Question: I am developing an iOS app that displays certain words from a Firebase database. The difference, however, is that I want to display the search results in a 'Flashcard' style. I have attached an image to give you an idea of what I am trying to do. I also want it to act as a button (i.e perform some actions when tapped). It would be great if you could help me give me an idea about how I could get this done. Thanks a lot
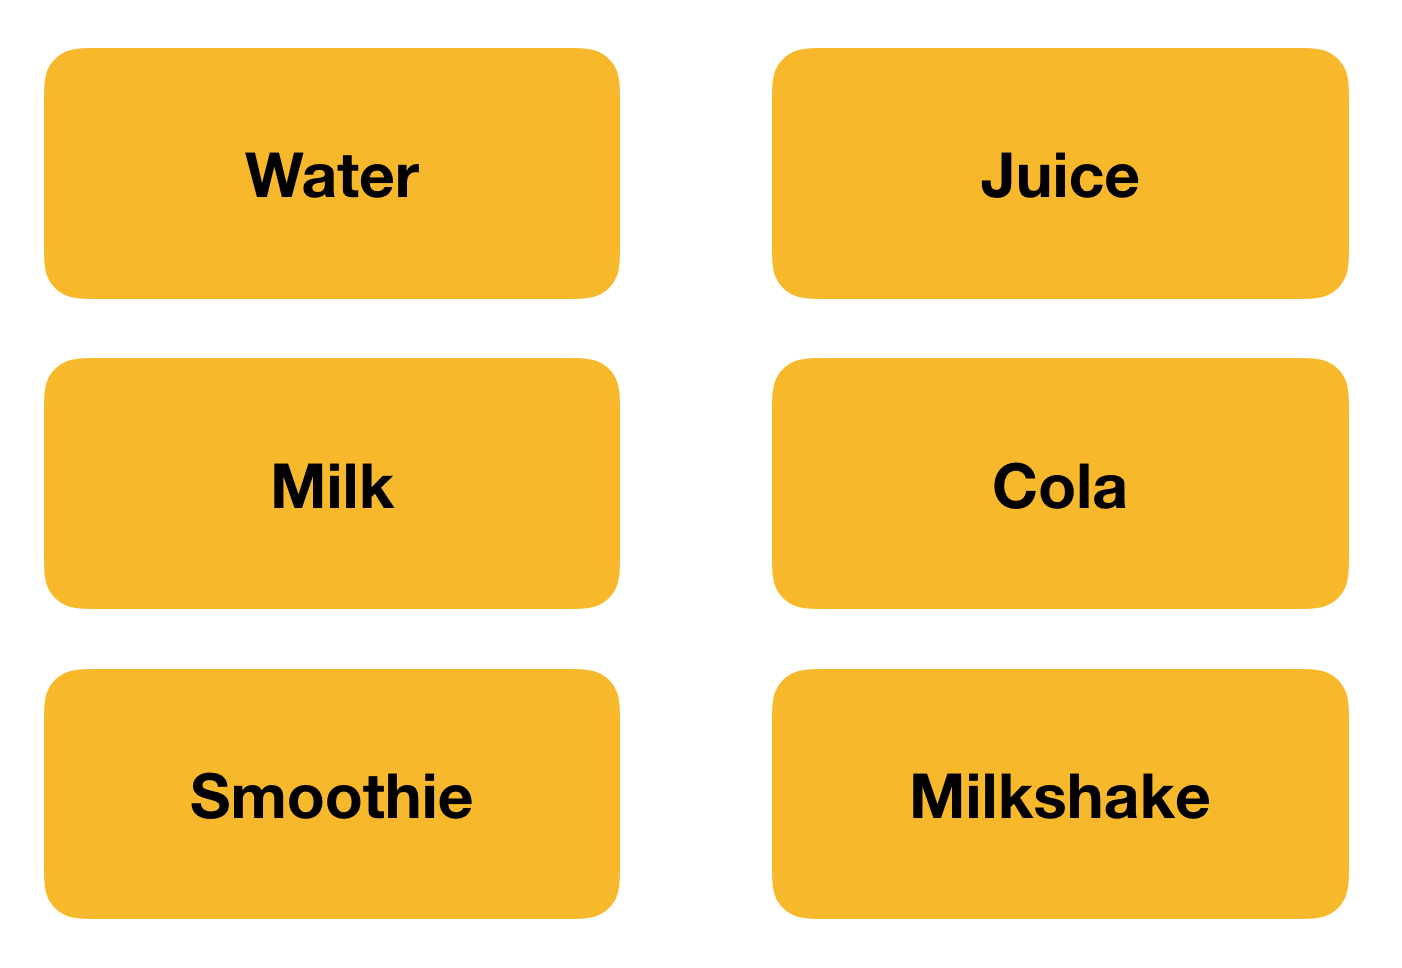
Answer: 1.) Create a custom collection view. (Guide: <URL>
2.) Get started with Firebase. (How to get started: <URL>
3.) Setup everything you need for the collection view (Code)
4.) Retrieve values from Firebase. (<URL>
At least this is a start where you should begin. There is hundred of guides how to perform something like that, if you're googling the correct way. Once you get started, you should edit your post and ask more specific what you need help with and there will be a lot of people here who will help you out. But like someone said in the comments, it's not a code service. We're not building it for you. We're here to help you get in the right direction. (I know it's a pain in the beginning, and you will get confused a hundred of times. But that's the best way of learning.)
Good luck!